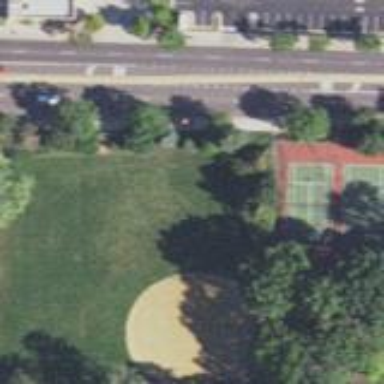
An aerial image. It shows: Baseball pitch for leisure land activities.